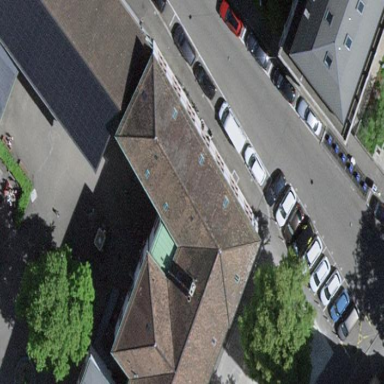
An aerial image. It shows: School building.